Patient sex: F
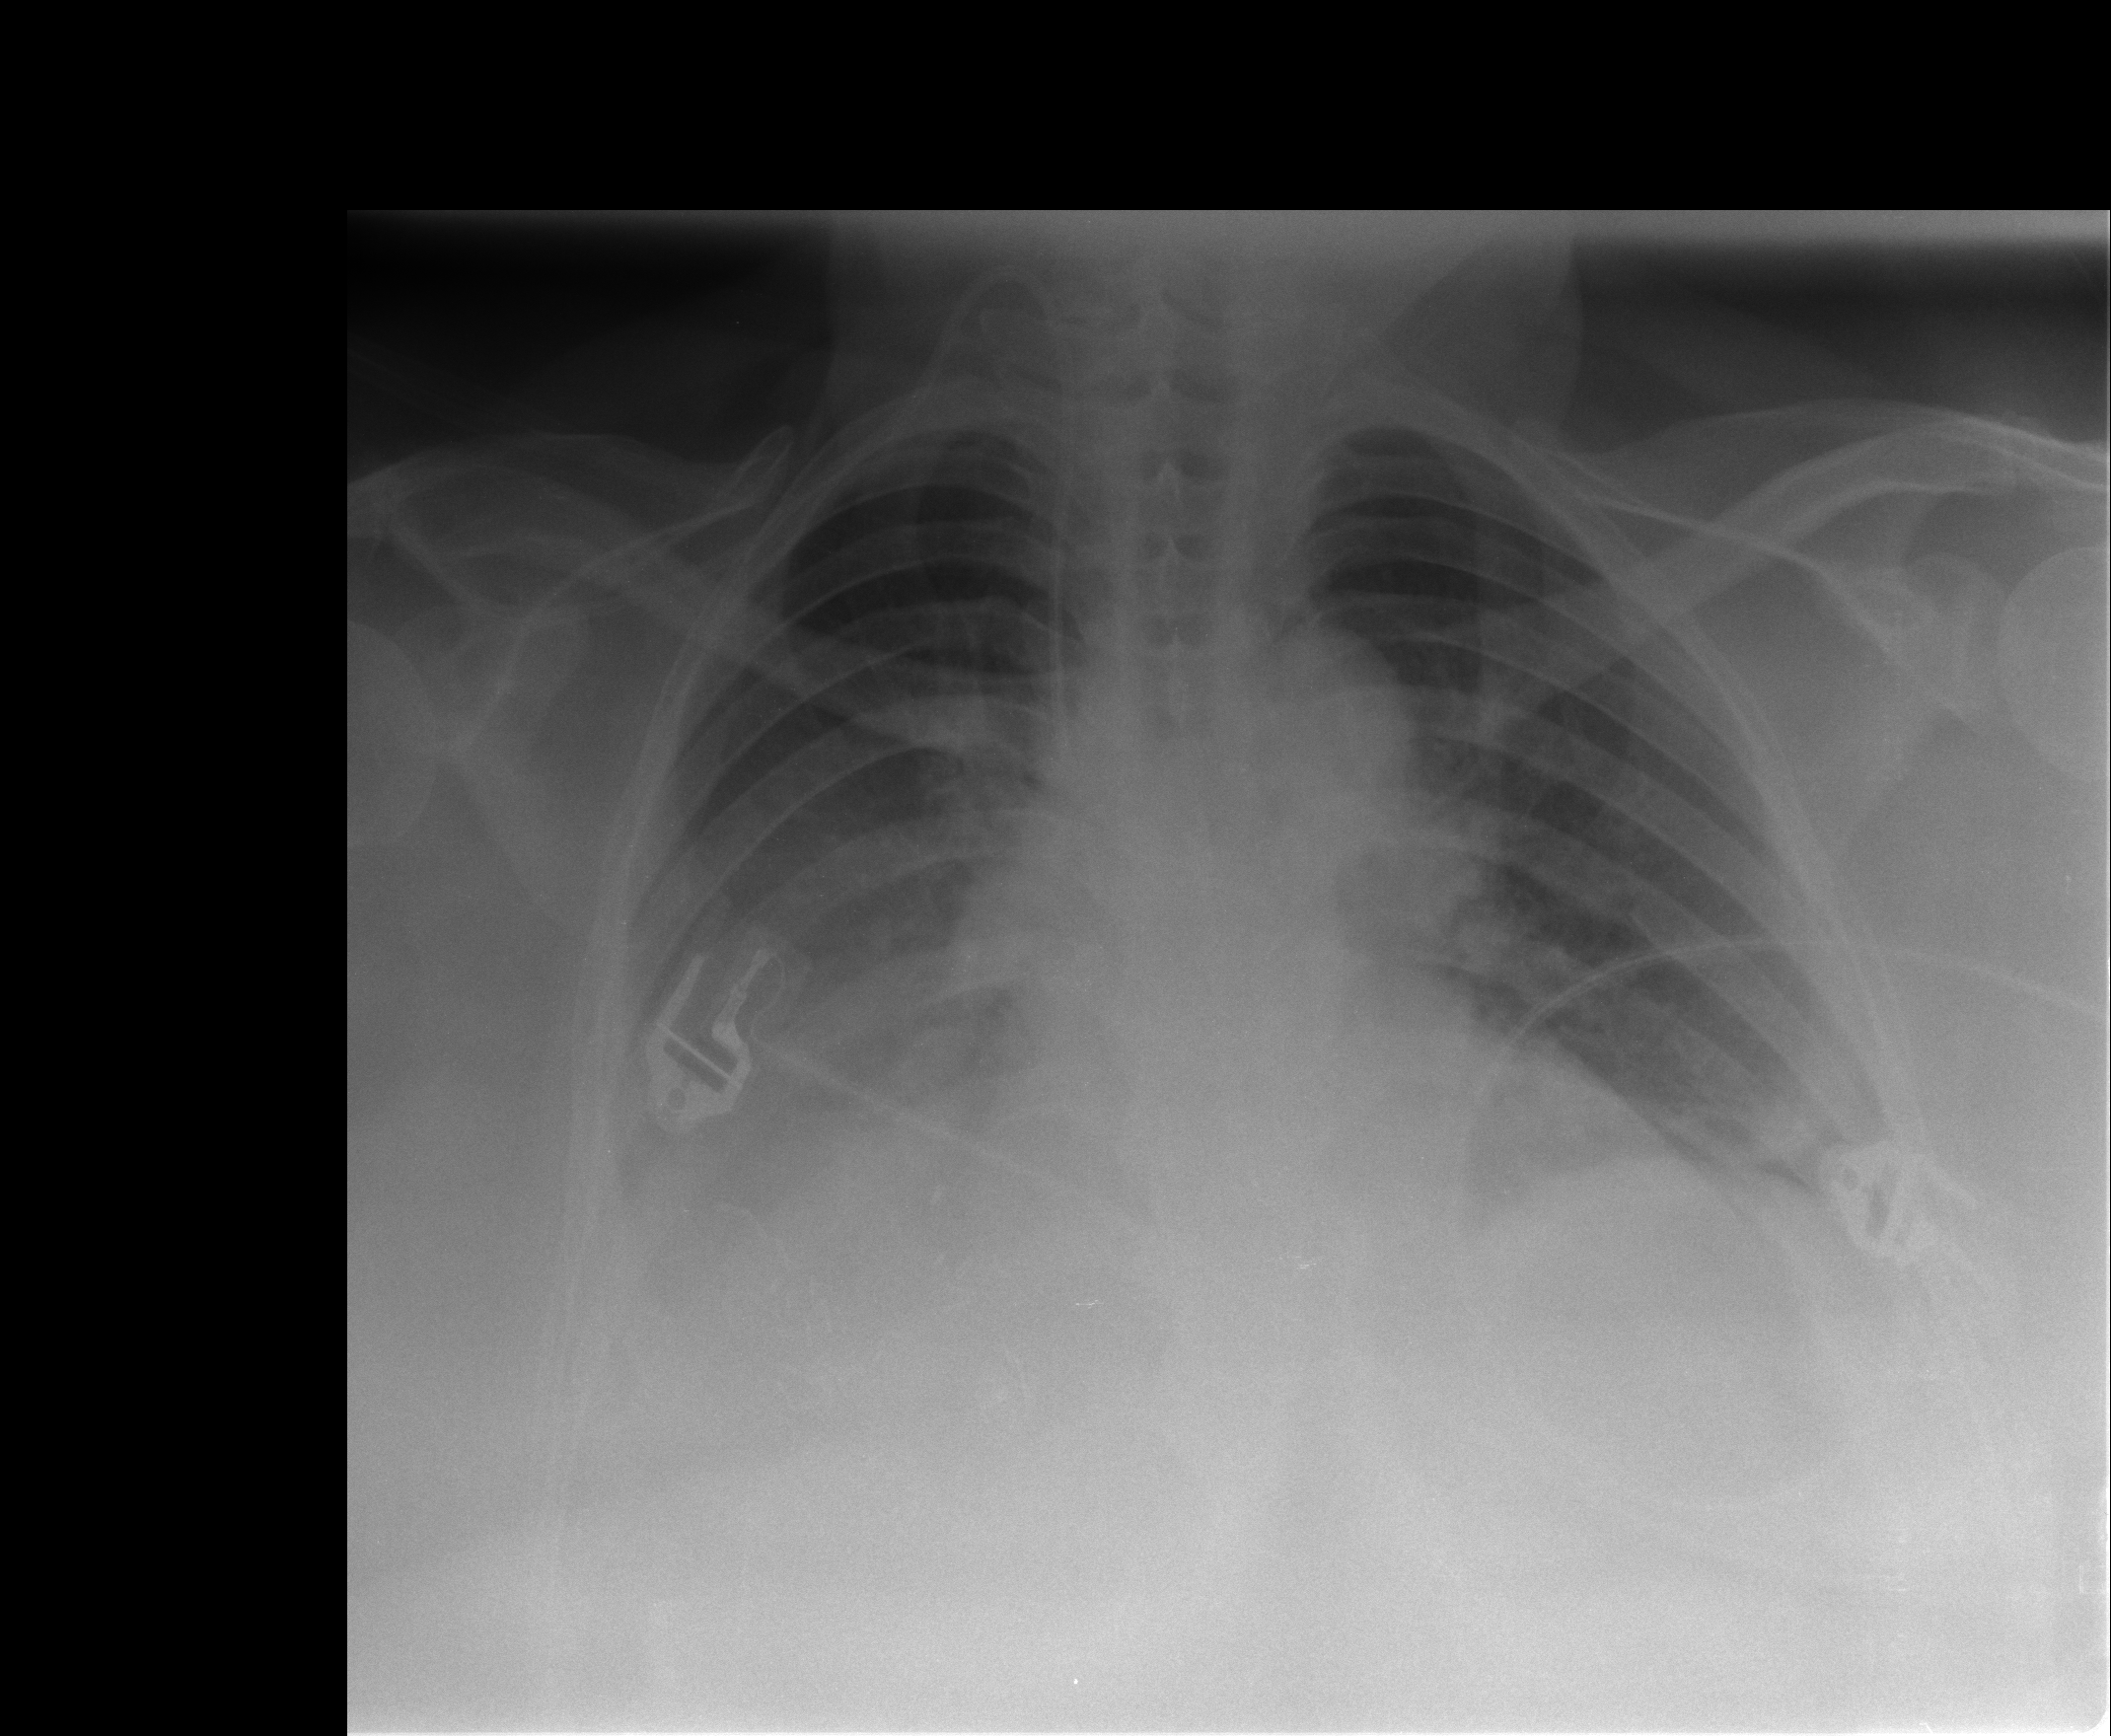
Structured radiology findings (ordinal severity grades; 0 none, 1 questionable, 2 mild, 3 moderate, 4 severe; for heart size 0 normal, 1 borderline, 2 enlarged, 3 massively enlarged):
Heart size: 2
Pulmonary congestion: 0
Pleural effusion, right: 2
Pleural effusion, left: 0
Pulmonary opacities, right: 0
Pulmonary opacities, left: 0
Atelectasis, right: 2
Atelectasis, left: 2